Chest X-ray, AP view. Patient: 50 years old, sex M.
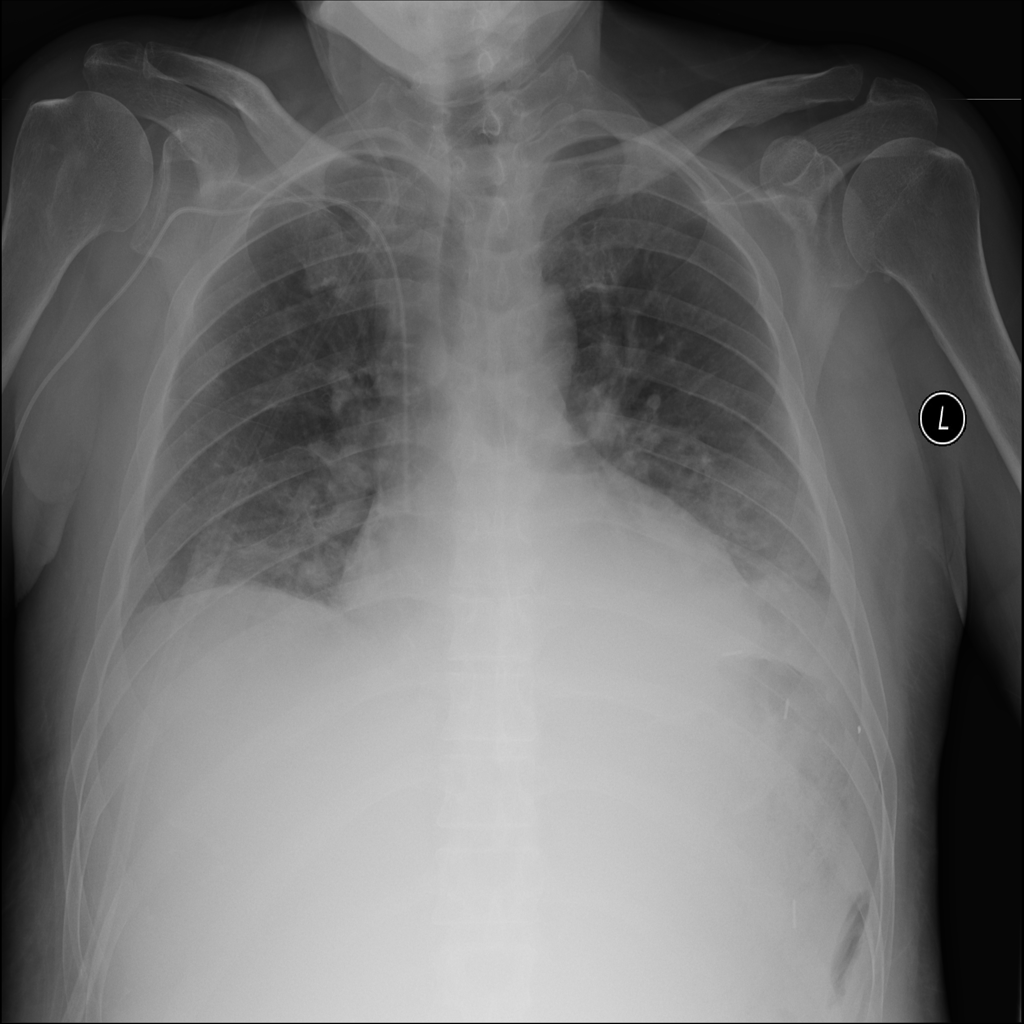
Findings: Atelectasis, Infiltration